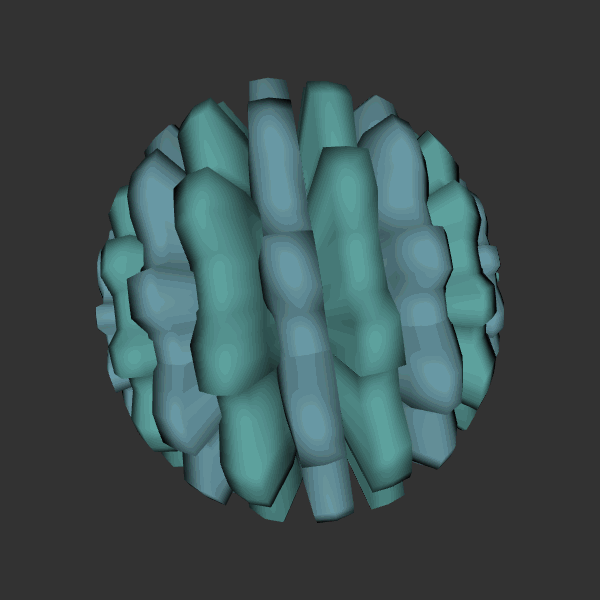
Background: dark